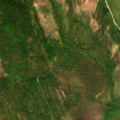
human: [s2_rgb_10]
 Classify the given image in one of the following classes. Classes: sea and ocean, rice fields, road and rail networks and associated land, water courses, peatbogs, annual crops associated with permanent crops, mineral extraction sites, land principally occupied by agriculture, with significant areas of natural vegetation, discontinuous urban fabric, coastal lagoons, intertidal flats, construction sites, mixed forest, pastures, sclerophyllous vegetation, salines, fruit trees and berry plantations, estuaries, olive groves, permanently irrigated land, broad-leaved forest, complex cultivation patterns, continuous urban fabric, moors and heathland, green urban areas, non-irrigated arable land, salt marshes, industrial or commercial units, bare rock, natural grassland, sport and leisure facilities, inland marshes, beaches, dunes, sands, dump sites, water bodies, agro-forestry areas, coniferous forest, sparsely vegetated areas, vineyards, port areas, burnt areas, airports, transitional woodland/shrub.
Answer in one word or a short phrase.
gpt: coniferous forest, mixed forest, transitional woodland/shrub